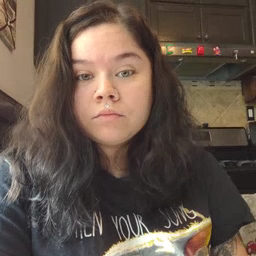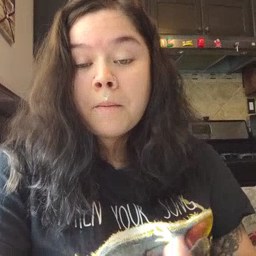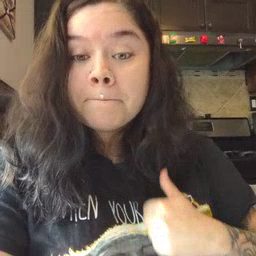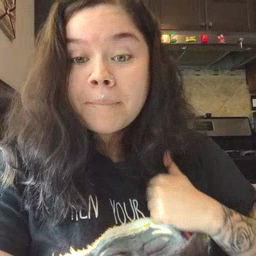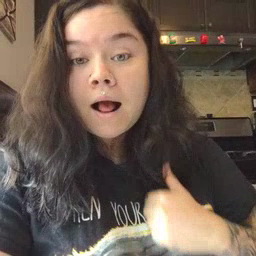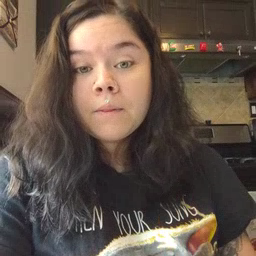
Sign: bath